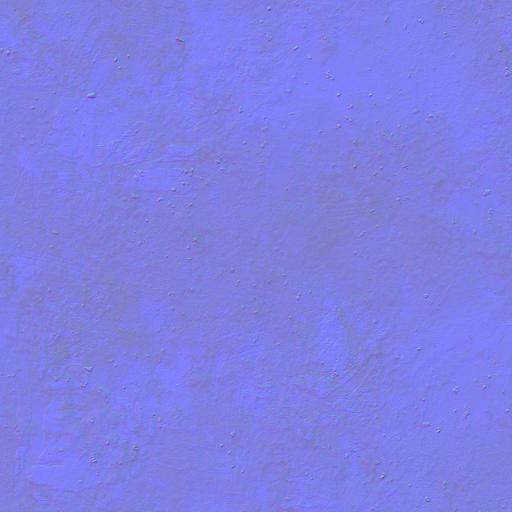
concrete gray plain smooth